Question: I'm trying to use grid for lookup of data (selecting record to edit).
Basically, it's read-only grid, when user double-clicks row I take value and pass it back.
So, it works good, but this cell focus just drives me crazy. How do I get rid of it so it selects full row?

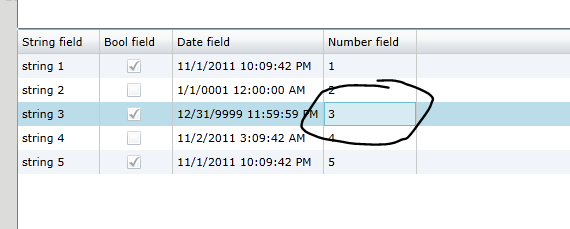
Answer: You can change style of DataGridCell and delete that focus rectangle like below
'''
<Style TargetType="sdk:DataGridCell">
<Setter Property="Background" Value="Transparent" />
<Setter Property="HorizontalContentAlignment" Value="Stretch" />
<Setter Property="VerticalContentAlignment" Value="Stretch" />
<Setter Property="IsTabStop" Value="False" />
<Setter Property="Template">
<Setter.Value>
<ControlTemplate TargetType="sdk:DataGridCell">
<Grid Name="Root" Background="{TemplateBinding Background}">
<vsm:VisualStateManager.VisualStateGroups>
<vsm:VisualStateGroup x:Name="CurrentStates">
<vsm:VisualState x:Name="Regular" />
<vsm:VisualState x:Name="Current">
<!--<Storyboard>
<DoubleAnimation Storyboard.TargetName="FocusVisual" Storyboard.TargetProperty="Opacity" To="1" Duration="0" />
</Storyboard>-->
</vsm:VisualState>
</vsm:VisualStateGroup>
<vsm:VisualStateGroup x:Name="ValidationStates">
<vsm:VisualState x:Name="Valid"/>
<vsm:VisualState x:Name="Invalid">
<Storyboard>
<DoubleAnimation Storyboard.TargetName="InvalidVisualElement" Storyboard.TargetProperty="Opacity" Duration="0" To="1"/>
<ColorAnimation Storyboard.TargetName="FocusVisual" Storyboard.TargetProperty="(Fill).Color" Duration="0" To="#FFFFFFFF"/>
</Storyboard>
</vsm:VisualState>
</vsm:VisualStateGroup>
</vsm:VisualStateManager.VisualStateGroups>
<Grid.ColumnDefinitions>
<ColumnDefinition />
<ColumnDefinition Width="Auto" />
</Grid.ColumnDefinitions>
<!--<Rectangle Name="FocusVisual" Stroke="#FF6DBDD1" StrokeThickness="1" Fill="#66FFFFFF" HorizontalAlignment="Stretch"
VerticalAlignment="Stretch" IsHitTestVisible="false" Opacity="0" />-->
<ContentPresenter
Content="{TemplateBinding Content}"
ContentTemplate="{TemplateBinding ContentTemplate}"
HorizontalAlignment="{TemplateBinding HorizontalContentAlignment}"
VerticalAlignment="{TemplateBinding VerticalContentAlignment}"
Margin="{TemplateBinding Padding}" />
<Rectangle x:Name="InvalidVisualElement" IsHitTestVisible="False" StrokeThickness="1" Stroke="#FFDC000C" HorizontalAlignment="Stretch" VerticalAlignment="Stretch" Opacity="0"/>
<Rectangle Name="RightGridLine" Grid.Column="1" VerticalAlignment="Stretch" Width="1" />
</Grid>
</ControlTemplate>
</Setter.Value>
</Setter>
</Style>
'''